Question: I'm developing a mobile application and love using Polymer specifically for importing in custom elements. The application relies on a custom element that does canvas drawing on requestAnimationFrame. As a result I've been looking at Chrome's Timeline Console to see if I can shave off as many operations as possible to keep the application buttery smooth. During my analysis there are many things on my end I can optimize. But I also noticed a polymer based timed functions:

. Is it possible to stop this polling and fire this update myself? Since I'm only using the imports and custom elements, I wanted to test and see if I could get away with updating polymer only during the initialization of the page and sparingly during the drawing / requestAnimationFrame view.
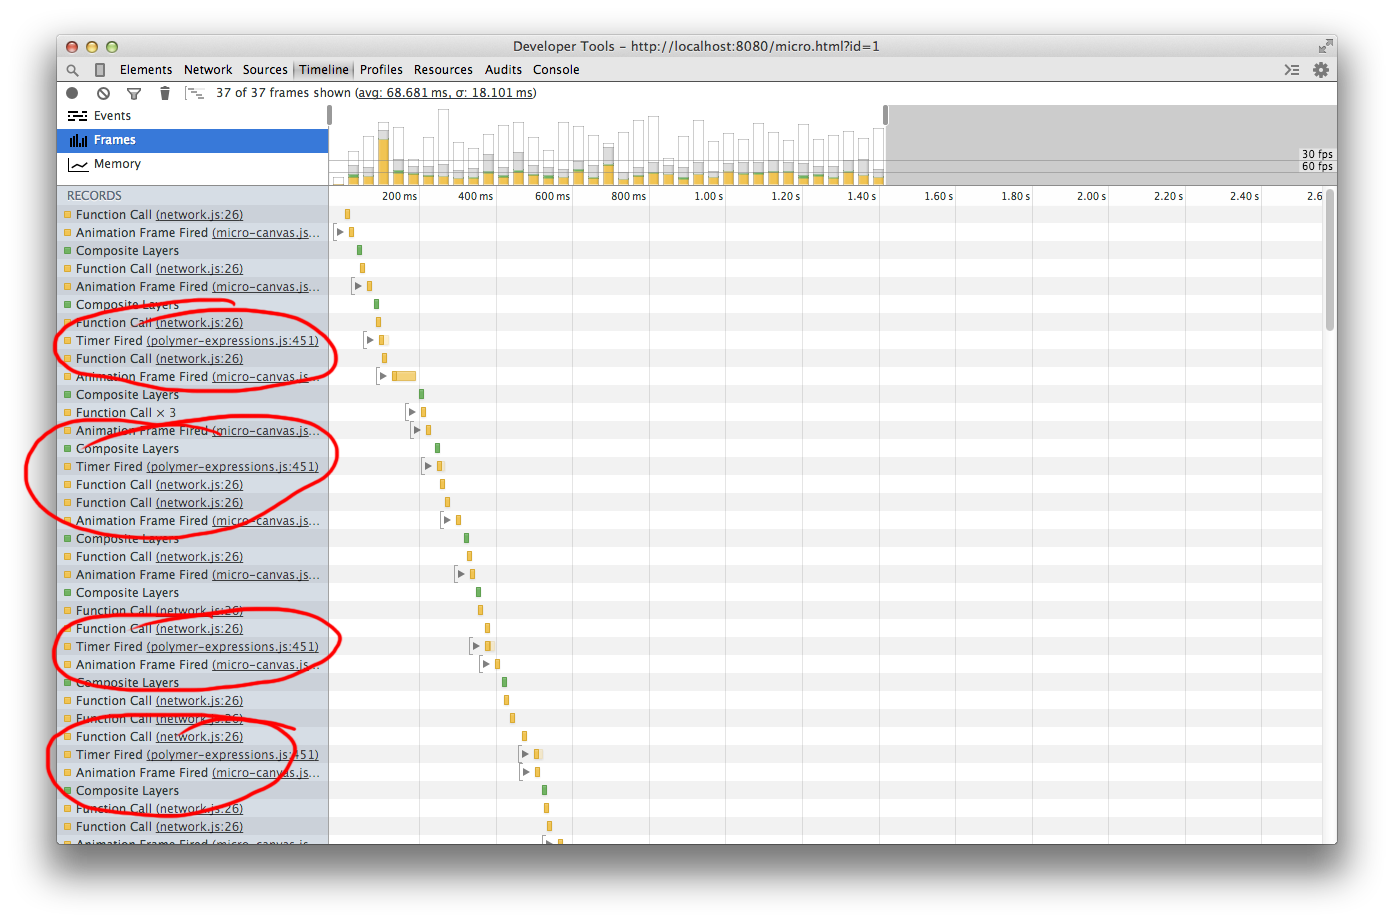
Answer: This is the 'platform.js' code detecting 'Object.observe' polyfill and polling the dirty-check mechanism.
There is no polling on platforms with native 'Object.observe'.
If you want to use standard 'platform.js', then you can turn off the polling thusly:
'''
clearInterval(Platform.flushPoll);
'''
and call it periodically this way:
'''
Platform.flush();
'''
If you are hardcore about
> I'm only using the imports and custom elements
Then you can also avoid the polling by using those polyfills directly instead of 'platform.js' (giving up data-binding and 'polymer.html' support).